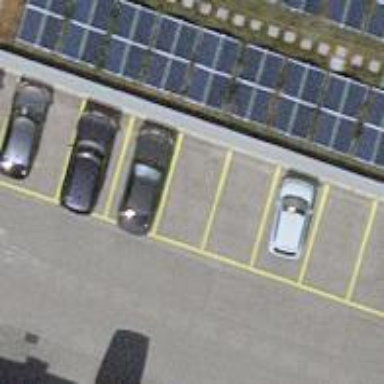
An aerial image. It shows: Street-side parking area.